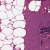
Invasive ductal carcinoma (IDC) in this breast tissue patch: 0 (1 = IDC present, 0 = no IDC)